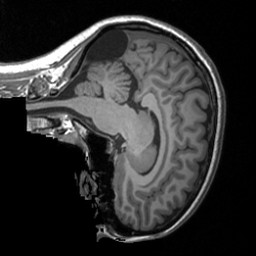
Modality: T1w
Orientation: sagittal
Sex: female
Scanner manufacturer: siemens
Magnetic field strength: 3 T
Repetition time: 1.9 s
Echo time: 0.00226 s